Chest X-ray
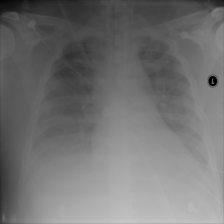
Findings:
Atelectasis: negative
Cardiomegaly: negative
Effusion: negative
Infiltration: positive
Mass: negative
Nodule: negative
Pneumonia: negative
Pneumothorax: negative
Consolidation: negative
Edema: negative
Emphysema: negative
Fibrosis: negative
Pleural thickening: negative
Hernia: negative